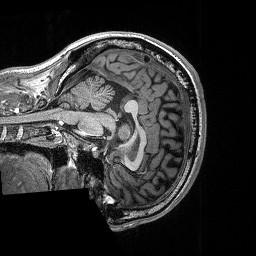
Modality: T1w
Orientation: sagittal
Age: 34
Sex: male
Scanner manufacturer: siemens
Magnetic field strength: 3 T
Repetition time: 2.3 s
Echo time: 0.00298 s